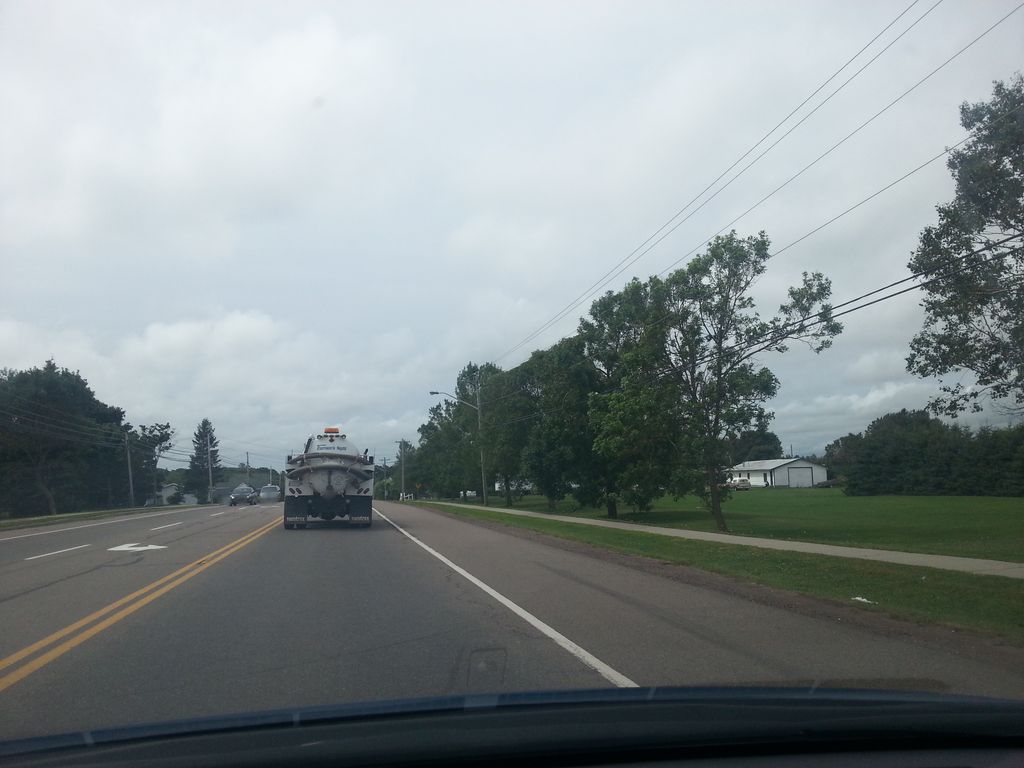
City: charlottetown